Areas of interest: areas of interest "Home Furnishing and Building Materials Market"
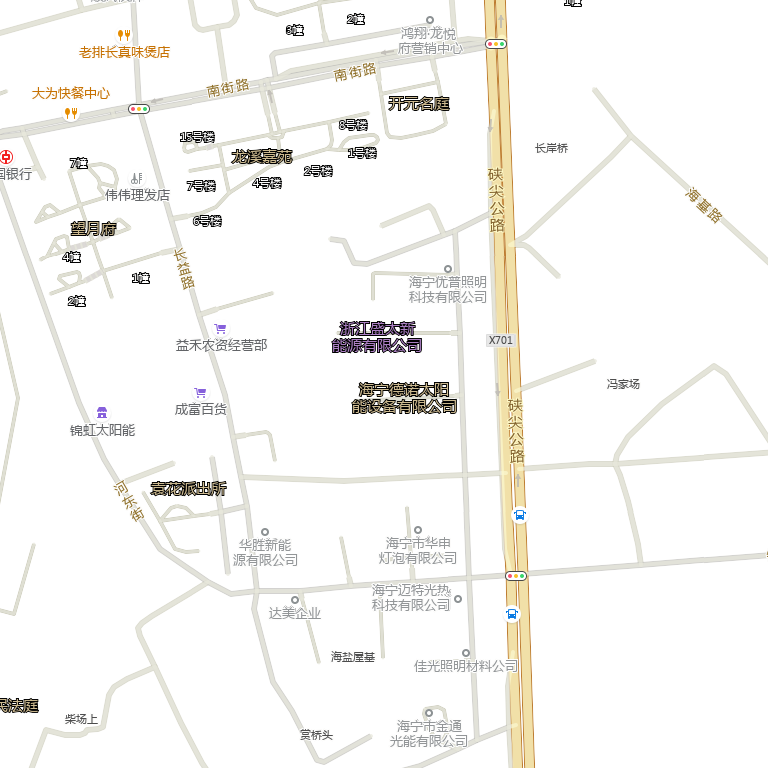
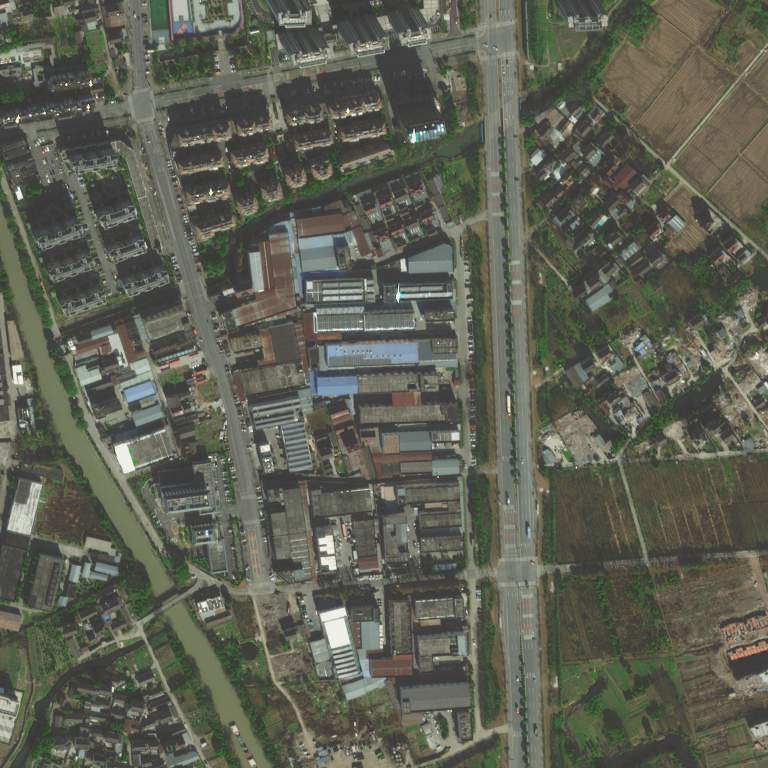